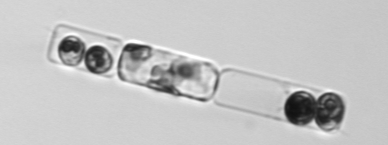
Label: Guinardia_delicatula_TAG_internal_parasite